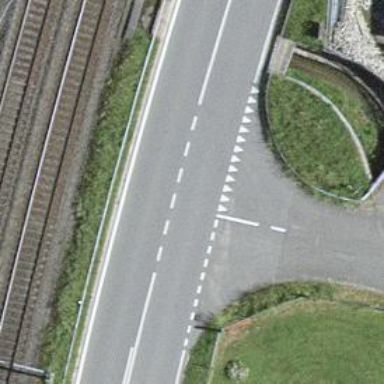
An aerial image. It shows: Road with "give way" sign.